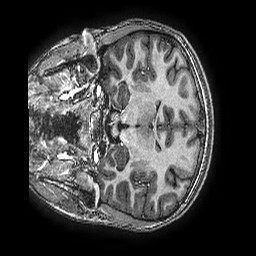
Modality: T1w
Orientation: coronal
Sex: female
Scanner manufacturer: ge
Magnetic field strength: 3 T
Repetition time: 0.00766 s
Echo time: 0.003476 s